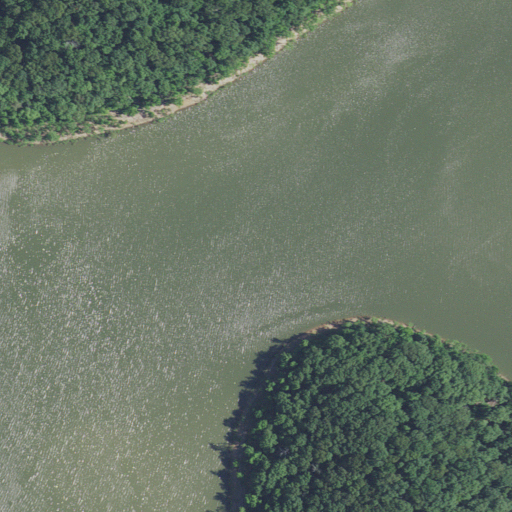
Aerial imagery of valley in Missouri named Blue Spring Hollow containing open water, deciduous forest, barren land, herbaceous wetlands, and grassland